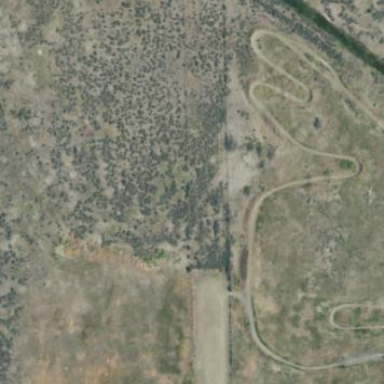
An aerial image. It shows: Motocross raceway with dirt surface of grade 5 tracktype.